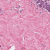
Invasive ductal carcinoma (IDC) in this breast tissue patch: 0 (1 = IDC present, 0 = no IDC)